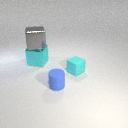
small cyan rubber cube to the right of large cyan metal cube